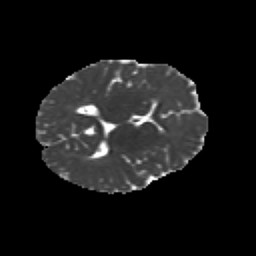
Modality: MD
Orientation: axial
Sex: female
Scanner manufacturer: siemens
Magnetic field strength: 3 T
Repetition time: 5 s
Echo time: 0.071 s